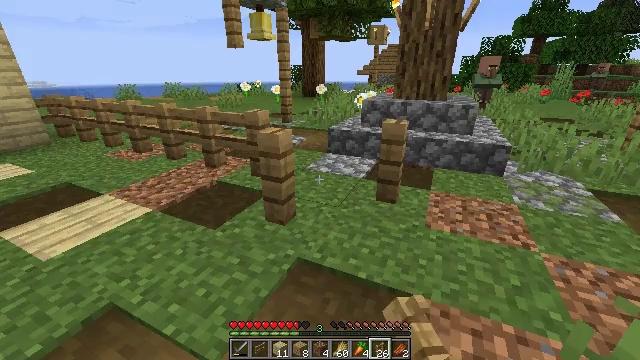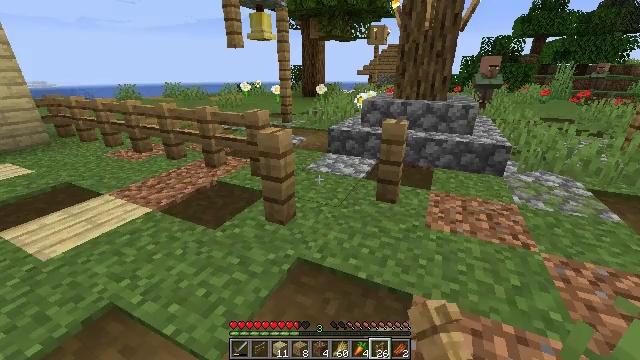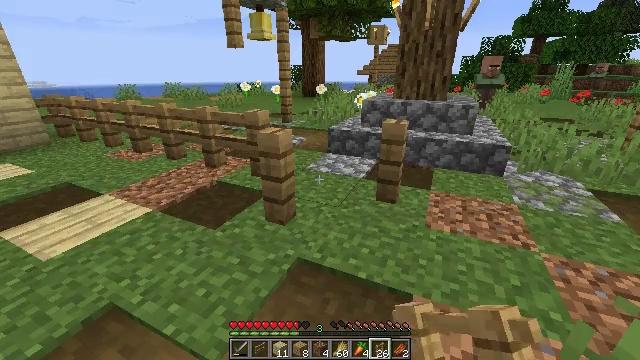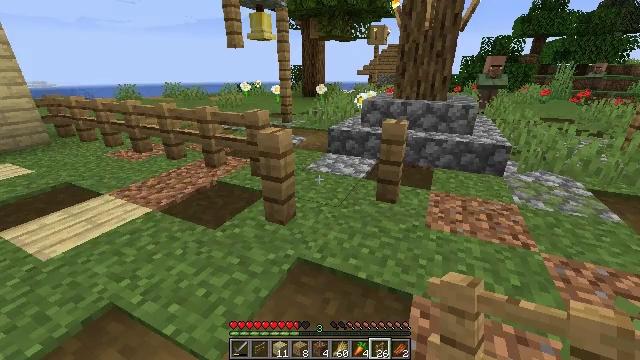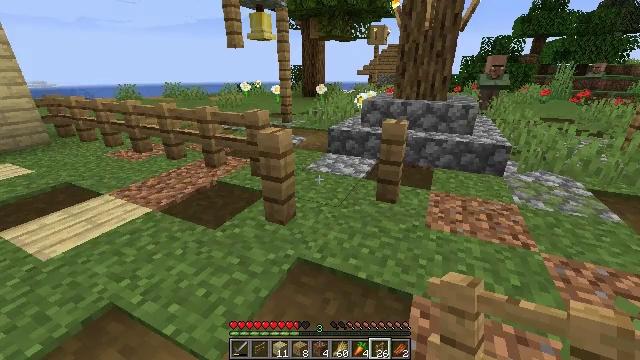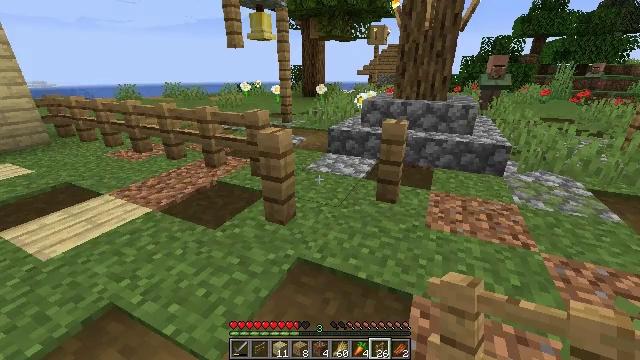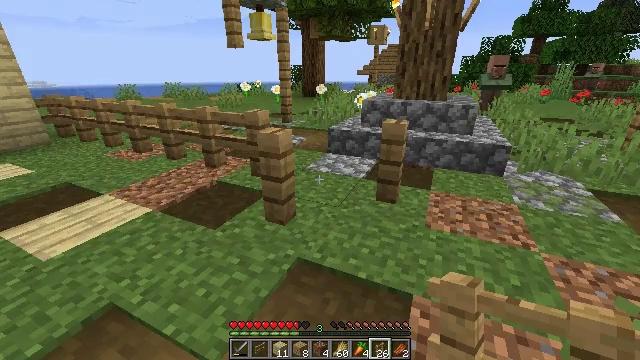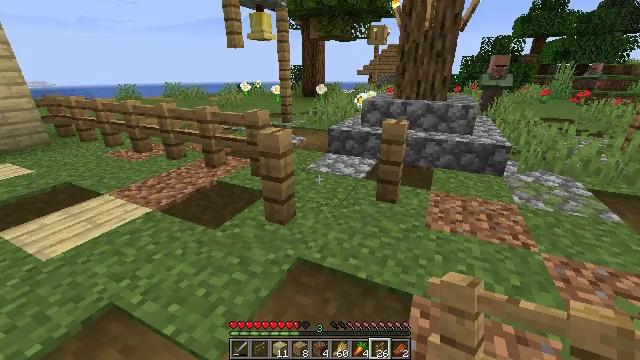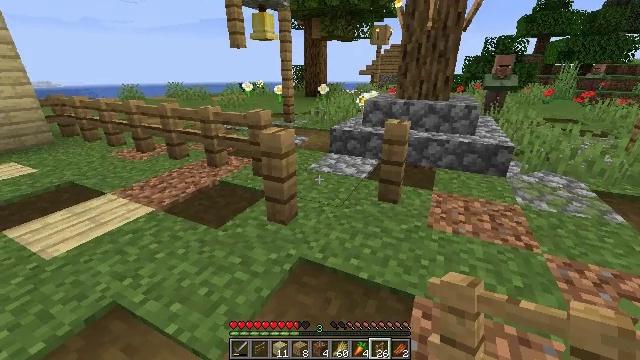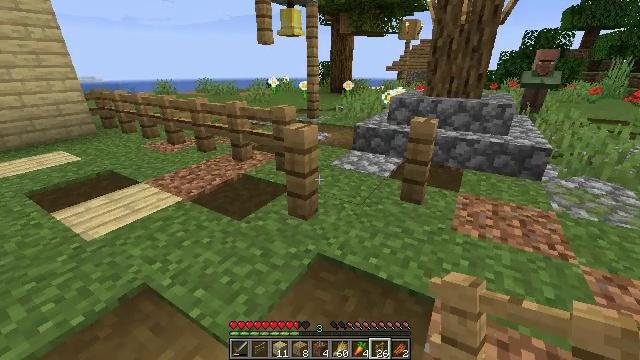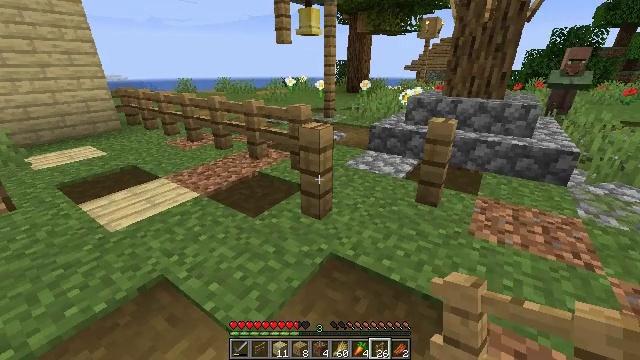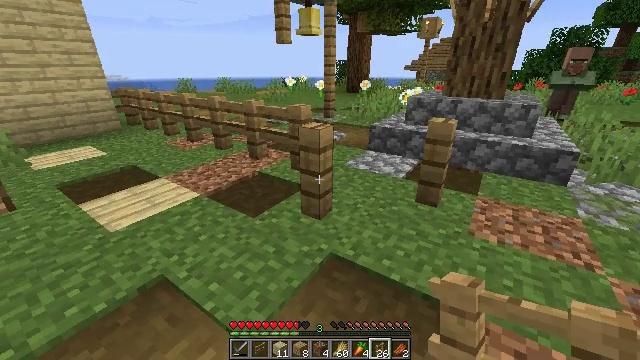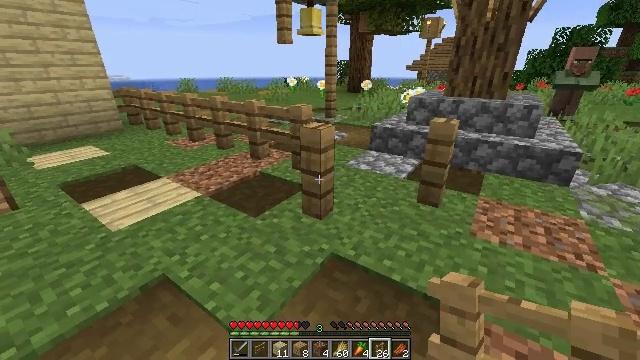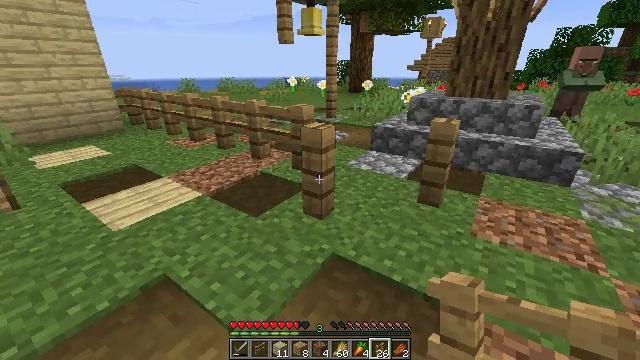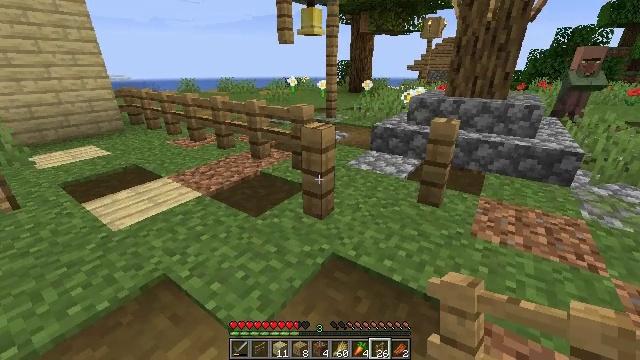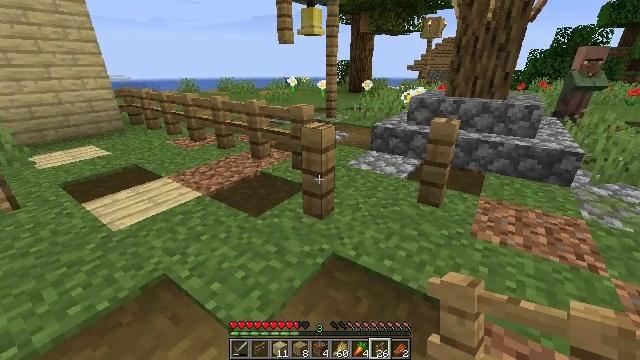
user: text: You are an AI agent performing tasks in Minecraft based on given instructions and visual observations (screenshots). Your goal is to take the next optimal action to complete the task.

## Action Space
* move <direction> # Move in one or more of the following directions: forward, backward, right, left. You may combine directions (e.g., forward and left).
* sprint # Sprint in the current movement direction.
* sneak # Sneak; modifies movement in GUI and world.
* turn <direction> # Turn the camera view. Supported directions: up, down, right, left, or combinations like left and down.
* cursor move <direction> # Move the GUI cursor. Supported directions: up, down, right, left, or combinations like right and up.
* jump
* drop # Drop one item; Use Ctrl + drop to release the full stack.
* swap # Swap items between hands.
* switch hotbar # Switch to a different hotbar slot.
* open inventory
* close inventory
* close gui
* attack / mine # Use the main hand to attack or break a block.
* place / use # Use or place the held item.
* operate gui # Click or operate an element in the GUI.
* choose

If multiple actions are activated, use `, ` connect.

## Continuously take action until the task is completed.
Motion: motion action
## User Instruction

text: Mine the oak fence from the structure.
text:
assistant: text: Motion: no_op
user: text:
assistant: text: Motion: no_op
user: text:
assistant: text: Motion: no_op
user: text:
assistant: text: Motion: no_op
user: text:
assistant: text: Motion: no_op
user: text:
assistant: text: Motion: no_op
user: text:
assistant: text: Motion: no_op
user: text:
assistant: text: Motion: no_op
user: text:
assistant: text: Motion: turn left
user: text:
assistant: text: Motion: turn left
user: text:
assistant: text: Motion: no_op
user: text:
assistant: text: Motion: no_op
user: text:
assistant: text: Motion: no_op
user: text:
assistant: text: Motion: no_op
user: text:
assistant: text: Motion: no_op
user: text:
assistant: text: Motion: no_op
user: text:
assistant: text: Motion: no_op
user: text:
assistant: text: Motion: no_op
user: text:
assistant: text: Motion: move forward
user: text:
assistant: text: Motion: move forward
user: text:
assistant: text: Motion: move forward, attack / mine
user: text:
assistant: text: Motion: move forward, attack / mine
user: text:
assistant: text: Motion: move forward, attack / mine
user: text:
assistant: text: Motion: move forward, attack / mine
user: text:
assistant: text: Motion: move forward, attack / mine
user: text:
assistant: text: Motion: move forward, attack / mine
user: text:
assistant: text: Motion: move forward, attack / mine
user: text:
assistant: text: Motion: attack / mine
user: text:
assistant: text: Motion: turn down, attack / mine
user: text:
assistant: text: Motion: attack / mine